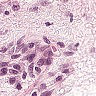
Metastatic tissue present: no